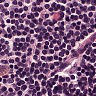
Metastatic tissue present: no